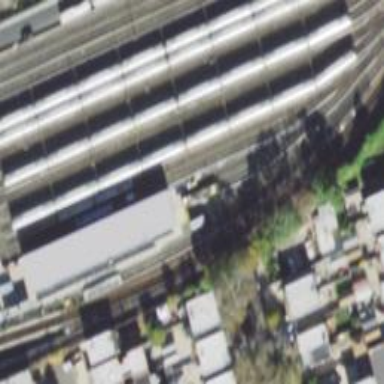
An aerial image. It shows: Railway service station.